【题型】解答题　【知识点】解析几何　【难度】medium
已知过点$P(3,\sqrt{2})$的双曲线$C$的渐近线方程为$x \pm \sqrt{3}y = 0$.如图所示，过双曲线$C$的右焦点$F$作与坐标轴都不垂直的直线$l$交$C$的右支于$A,B$两点.\\[6pt]

(1)求双曲线$C$的标准方程；\\[6pt]
(2)已知点$Q\left(\frac{3}{2},0\right)$，求证：$\angle AQF = \angle BQF$；\\[6pt]
(3)若以$AB$为直径的圆被直线$x = \frac{3}{2}$截得的劣弧为$\overset{\frown}{MN}$，则$\overset{\frown}{MN}$所对圆心角的大小是否为定值？若是，求出该定值；若不是，请说明理由.
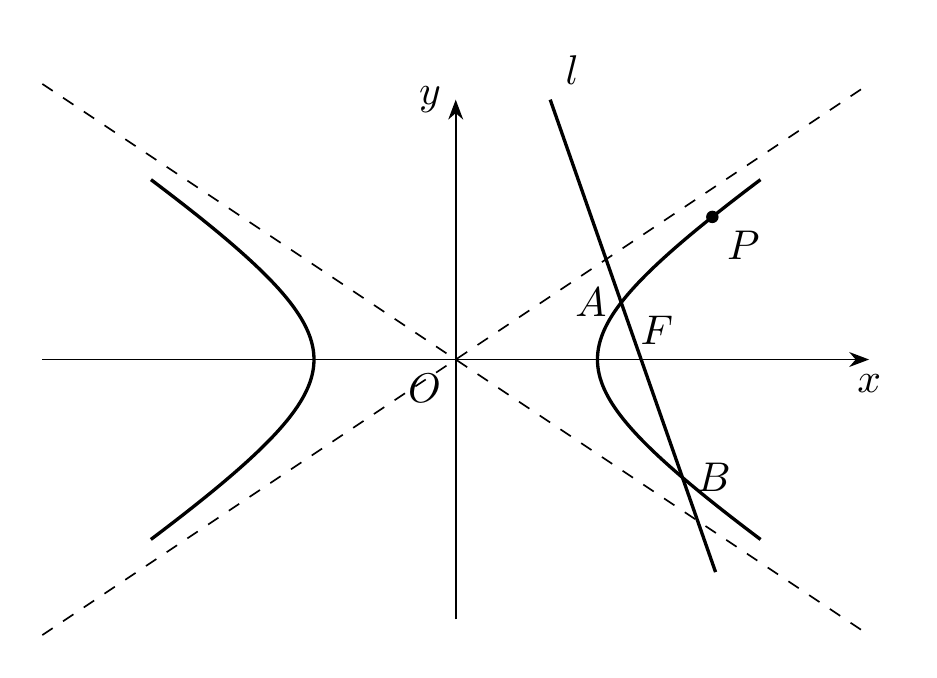
【解答】
\noindent
【详解】\\
(1) 因为双曲线$C$的渐近线方程为$x \pm \sqrt{3}y = 0$，\\[4pt]
所以设双曲线方程为$x^2 - 3y^2 = \lambda (\lambda \neq 0)$，又双曲线过点$P(3,\sqrt{2})$，\\[4pt]
则$\lambda = 9 - 3 \times 2 = 3$，\\[4pt]
所以双曲线的方程为$x^2 - 3y^2 = 3$，即$\frac{x^2}{3} - y^2 = 1$。\\[6pt]

(2) 由(1)可知$F(2,0)$，$l$的斜率存在且不为$0$，所以设$l$的方程为$y = k(x-2)$，\\[4pt]
联立
\[
\begin{cases}
y = k(x-2) \\
x^2 - 3y^2 = 3
\end{cases}
\]
消去$y$得$(1-3k^2)x^2 + 12k^2x - 12k^2 - 3 = 0$，\\[4pt]
设$A(x_1,y_1),B(x_2,y_2)$，由题意得
\[
\begin{cases}
1-3k^2 \neq 0 \\
\Delta > 0 \\
x_1 + x_2 = \frac{-12k^2}{1-3k^2} > 0 \\
x_1 \cdot x_2 = \frac{-12k^2 - 3}{1-3k^2} > 0
\end{cases}
\]
所以$k \in \left(-\infty,-\frac{\sqrt{3}}{3}\right) \cup \left(\frac{\sqrt{3}}{3},+\infty\right)$，且
\[
\begin{cases}
x_1 + x_2 = \frac{-12k^2}{1-3k^2} \\
x_1 \cdot x_2 = \frac{-12k^2 - 3}{1-3k^2}
\end{cases}
\]
所以
\[
\begin{aligned}
k_{AQ} + k_{BQ} &= \frac{y_1}{x_1 - \frac{3}{2}} + \frac{y_2}{x_2 - \frac{3}{2}} = \frac{k(x_1 - 2)}{x_1 - \frac{3}{2}} + \frac{k(x_2 - 2)}{x_2 - \frac{3}{2}} \\
&= \frac{k\left[2x_1x_2 - \frac{7}{2}(x_1 + x_2) + 6\right]}{x_1x_2 - \frac{3}{2}(x_1 + x_2) + \frac{9}{4}} = \frac{k\left[2(-12k^2 - 3) + \frac{7}{2} \times 12k^2 + 6(1 - 3k^2)\right]}{-12k^2 - 3 + \frac{3}{2} \times 12k^2 + \frac{9}{4}(1 - 3k^2)} = 0,
\end{aligned}
\]
所以$k_{AQ} = -k_{BQ}$，即$\angle AQF = \angle BQF$ 得证。\\[6pt]

(3) 由(2)可知$\Delta = 12k^2 + 12 > 0$恒成立，$x_1 + x_2 = \frac{-12k^2}{1-3k^2}$，\\[4pt]
所以圆心到$x = \frac{3}{2}$的距离$d = \left|\frac{6k^2}{3k^2 - 1} - \frac{3}{2}\right| = \left|\frac{3k^2 + 3}{2(3k^2 - 1)}\right|$，\\[4pt]
半径$r = \frac{|AB|}{2} = \frac{1}{2}\sqrt{1 + k^2} \frac{\sqrt{12k^2 + 12}}{|1 - 3k^2|} = \frac{\sqrt{3}(1 + k^2)}{|3k^2 - 1|}$，\\[4pt]
设$\overset{\frown}{MN}$所对圆心角为$\theta$，\\[4pt]
则$\cos\frac{\theta}{2} = \frac{d}{r} = \left|\frac{3(k^2 + 1)}{2(3k^2 - 1)}\right| \cdot \left|\frac{3k^2 - 1}{\sqrt{3}(1 + k^2)}\right| = \frac{\sqrt{3}}{2}$，\\[4pt]
因为$\overset{\frown}{MN}$为劣弧，所以$\theta \in (0,\pi)$，\\[4pt]
所以$\frac{\theta}{2} = \frac{\pi}{6}$，所以$\theta = \frac{\pi}{3}$，即$\overset{\frown}{MN}$所对圆心角的大小为定值$\frac{\pi}{3}$。